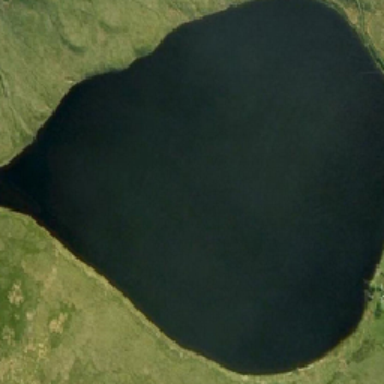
There is a heart shaped pond in the center of the green nude .